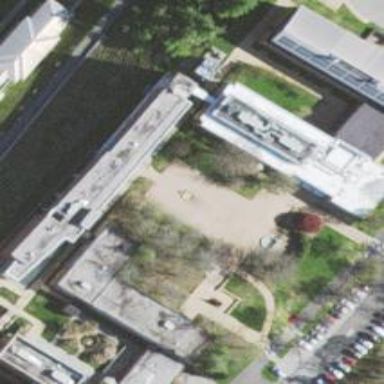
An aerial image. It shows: College building.